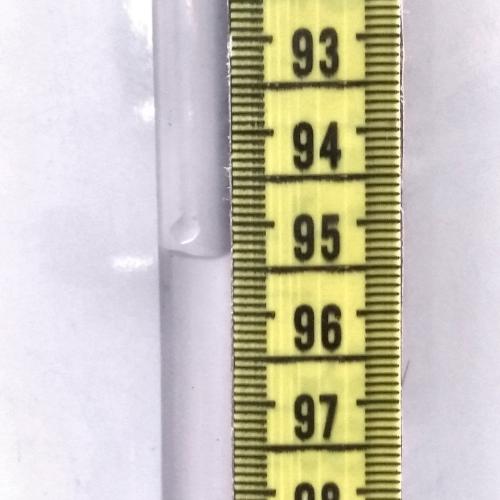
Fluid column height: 95.3 cm